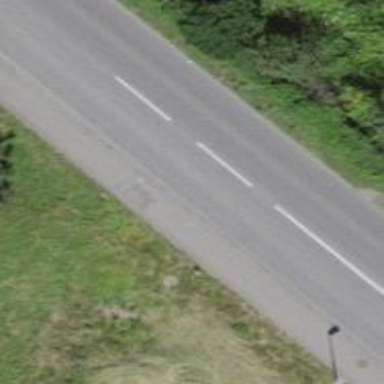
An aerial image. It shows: Secondary road with asphalt surface and designated cycle lane.